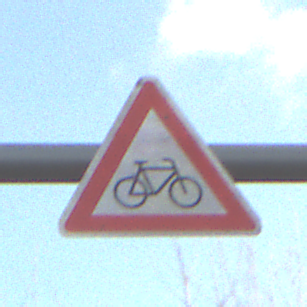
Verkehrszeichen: RadverkehrLinks
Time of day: SunriseSunset
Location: Outdoor (Nature)
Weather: PartlyCloudy
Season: NotSpecified
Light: Natural